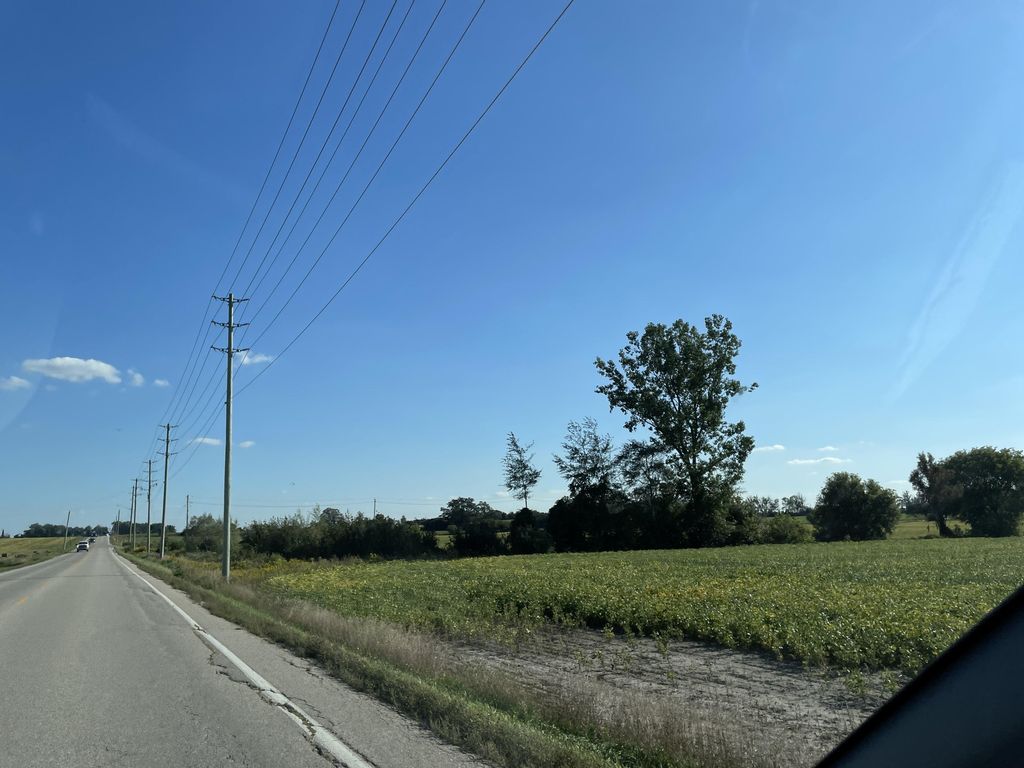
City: kitchener-waterloo